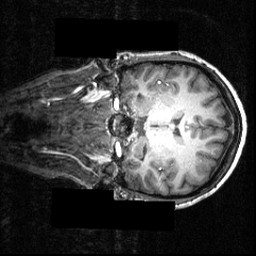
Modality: T1w
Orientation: coronal
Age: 22
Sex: female
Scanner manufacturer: siemens
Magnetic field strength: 3.951 T
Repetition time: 1.5 s
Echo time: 0.00335 s